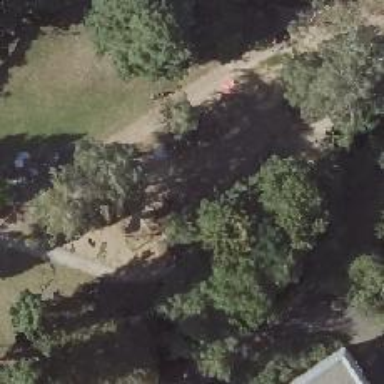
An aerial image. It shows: Playground featuring slide.